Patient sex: M
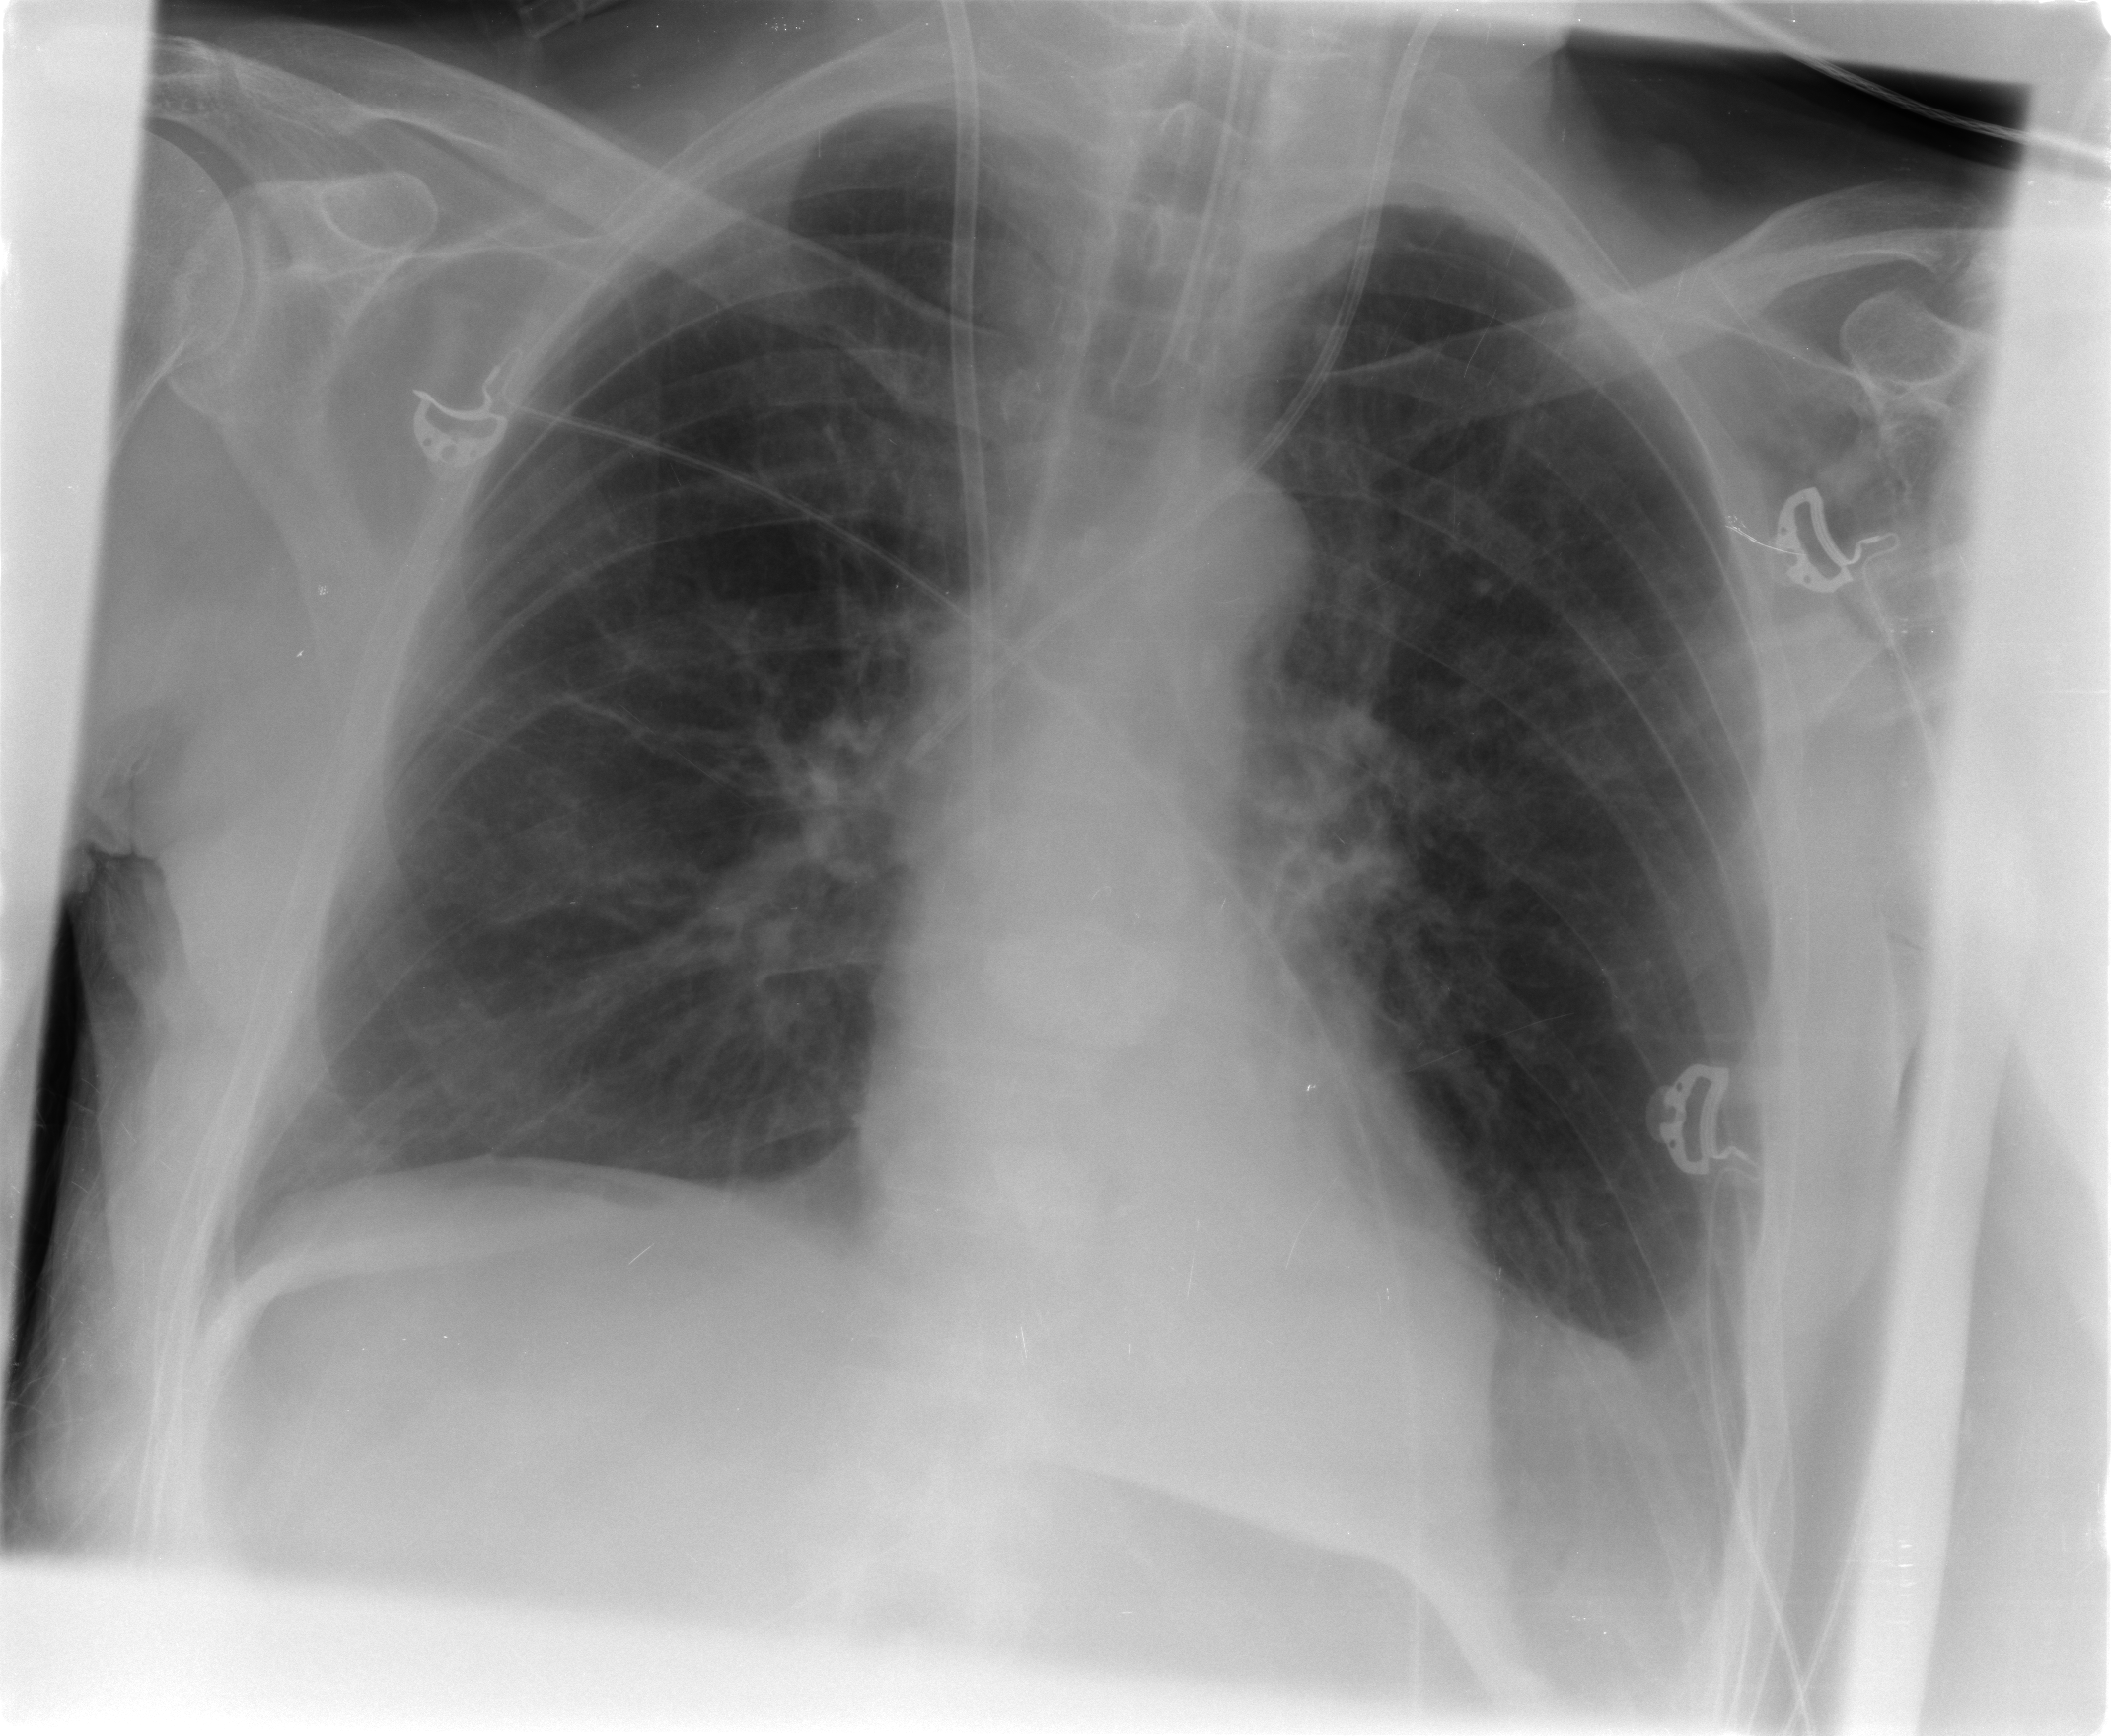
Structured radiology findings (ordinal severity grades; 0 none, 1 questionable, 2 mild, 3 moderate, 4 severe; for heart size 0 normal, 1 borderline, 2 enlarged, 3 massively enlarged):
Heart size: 0
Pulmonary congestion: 0
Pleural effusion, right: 0
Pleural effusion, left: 2
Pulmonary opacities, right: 0
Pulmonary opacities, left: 0
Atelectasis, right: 0
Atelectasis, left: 0